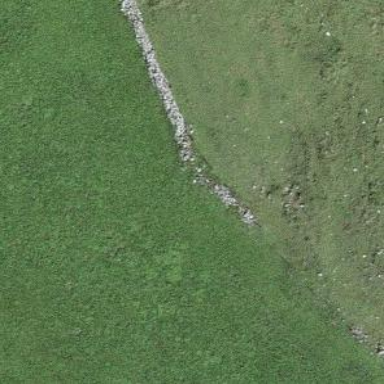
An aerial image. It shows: Wall made of dry stone.